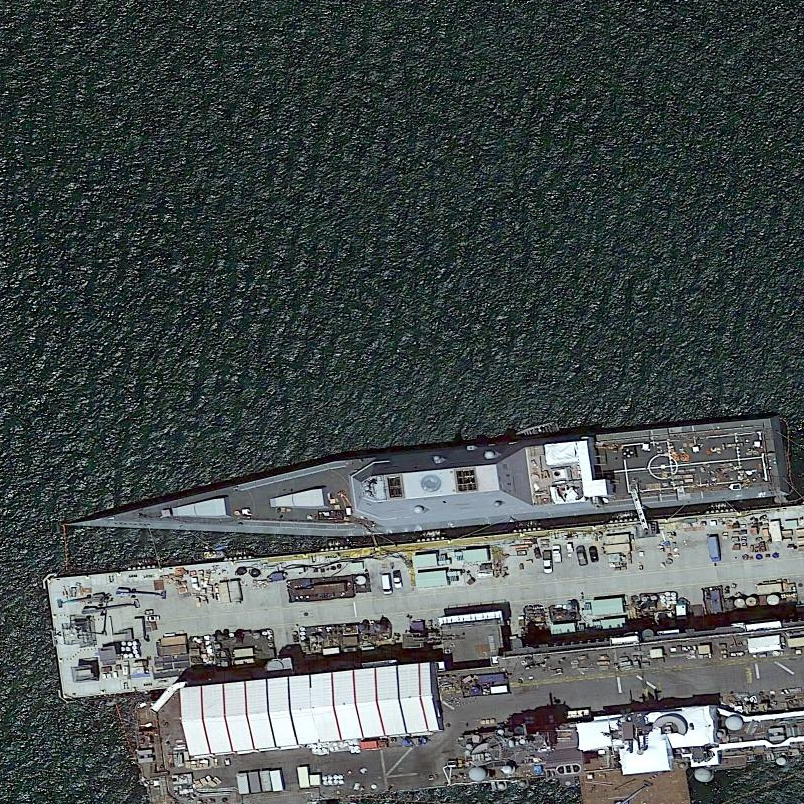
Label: Zumwalt-class_destroyer